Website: apple
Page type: customer-info-address
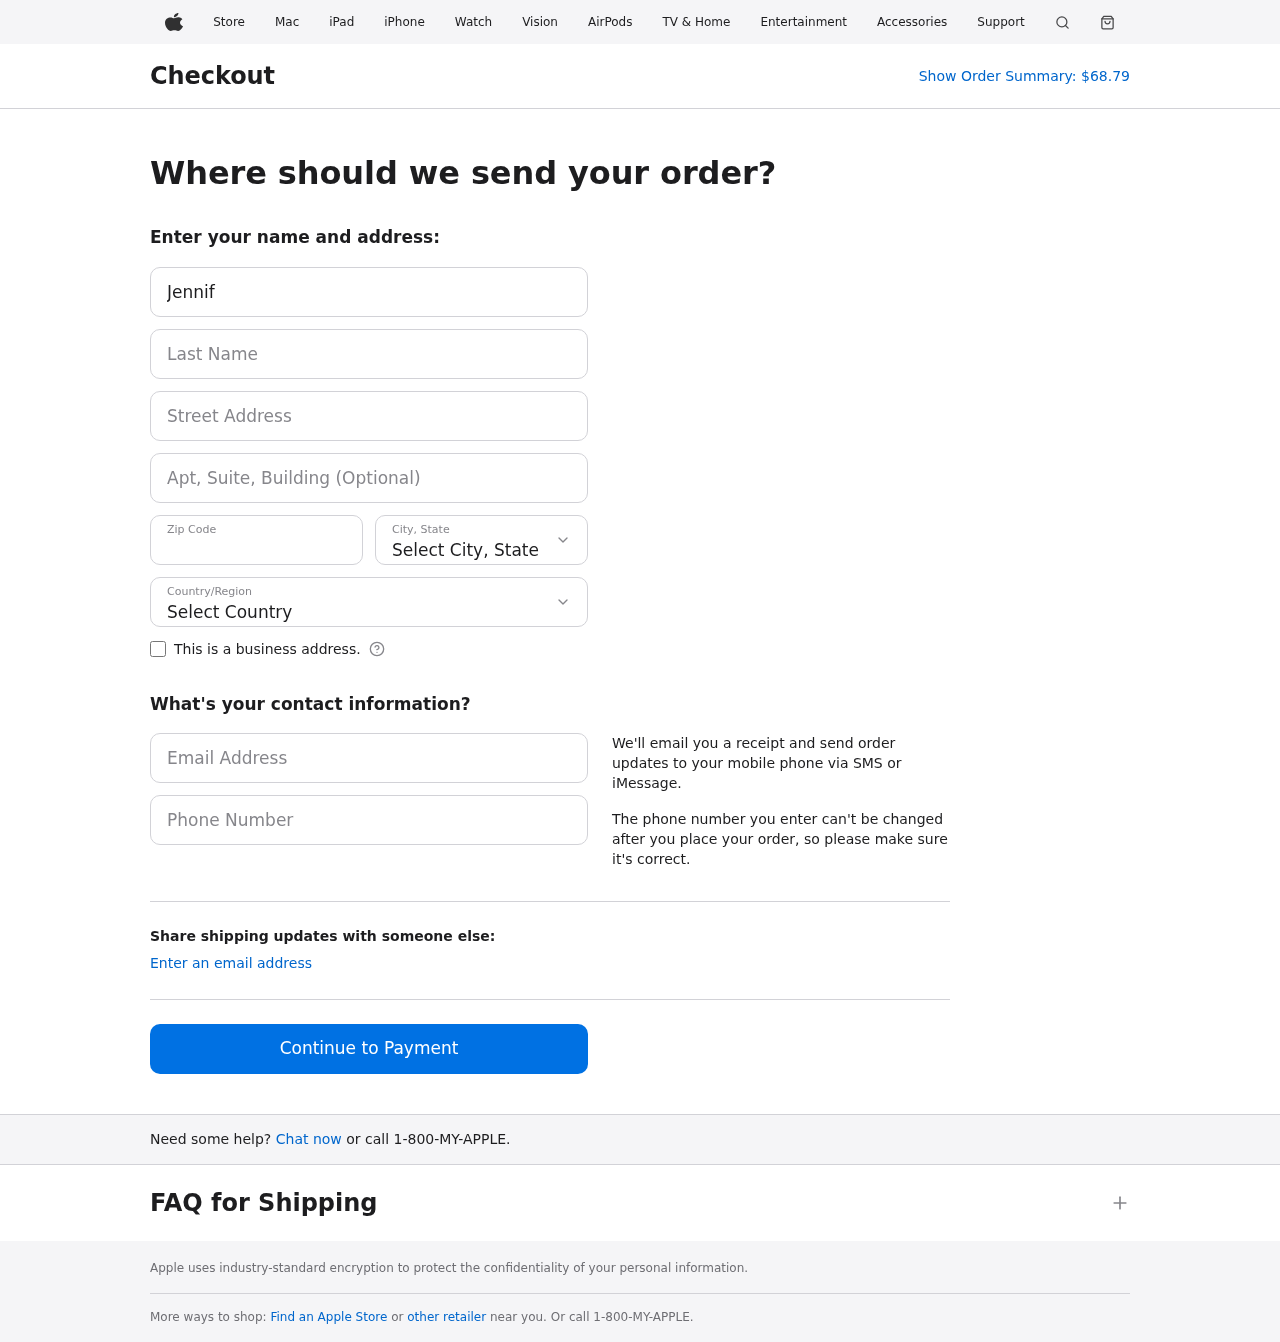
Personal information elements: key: PII_CITY_STATE
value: South Brandon, CA
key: PII_COUNTRY
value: United States
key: PII_EMAIL
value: jennifer_yates@yahoo.com
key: PII_FIRSTNAME
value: Jennifer
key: PII_LASTNAME
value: Yates
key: PII_PHONE
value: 9618124256
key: PII_POSTCODE
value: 56137
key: PII_STREET
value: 93146 Robert Stravenue Suite 796
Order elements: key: ORDER_TOTAL
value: $68.79